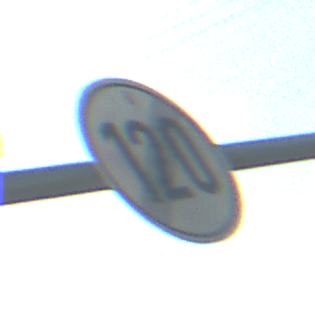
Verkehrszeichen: EndeGeschwindigkeit120
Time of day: MorningAfternoon
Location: Outdoor (Suburban)
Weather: Clear
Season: NotSpecified
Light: Natural